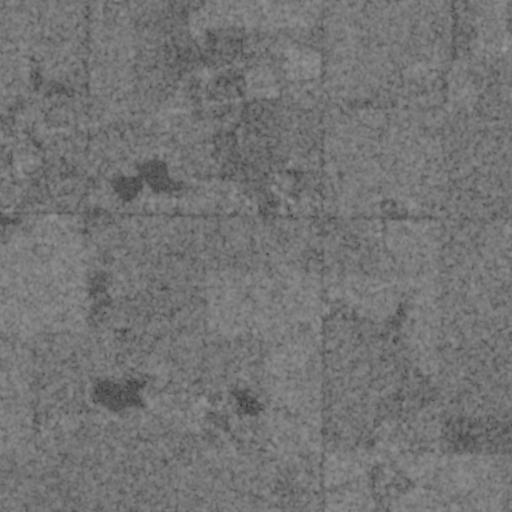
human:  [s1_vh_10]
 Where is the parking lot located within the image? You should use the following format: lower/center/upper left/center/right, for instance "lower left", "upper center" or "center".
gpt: The parking lot is located in the lower left of the image.
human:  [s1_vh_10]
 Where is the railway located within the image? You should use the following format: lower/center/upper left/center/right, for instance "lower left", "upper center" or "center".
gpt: The railway is located in the upper of the image.
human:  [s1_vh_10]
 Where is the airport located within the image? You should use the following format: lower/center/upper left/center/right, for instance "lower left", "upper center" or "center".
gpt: There is no airport in the image.

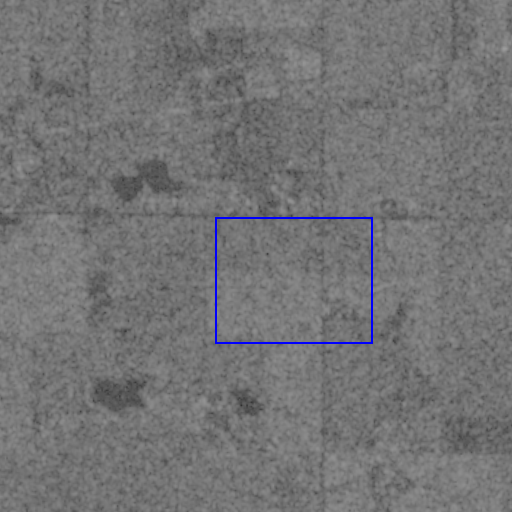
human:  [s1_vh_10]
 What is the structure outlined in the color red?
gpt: There is no red outline.
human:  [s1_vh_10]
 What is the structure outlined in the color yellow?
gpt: There is no structure outlined in yellow.